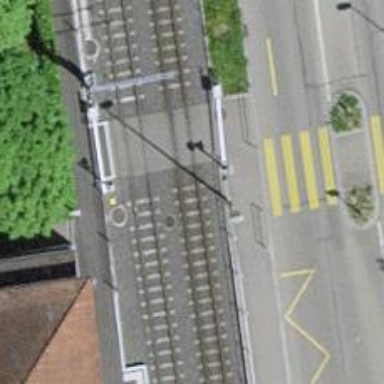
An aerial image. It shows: Railway crossing with lights and full barriers.